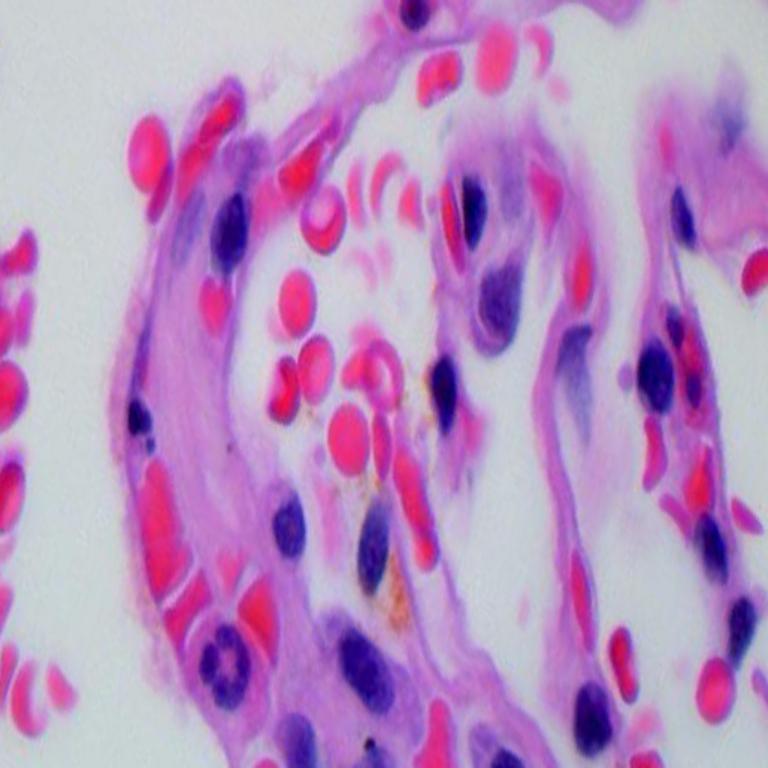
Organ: lung
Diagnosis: benign